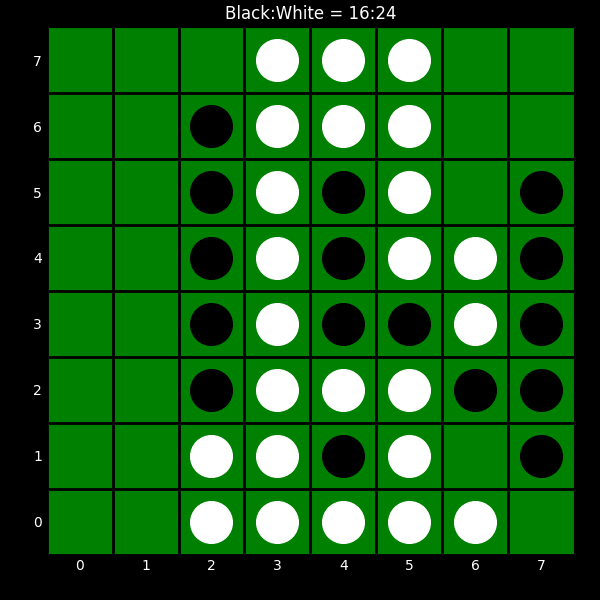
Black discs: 16
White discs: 24